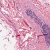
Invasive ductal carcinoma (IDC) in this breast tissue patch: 0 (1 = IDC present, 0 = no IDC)